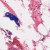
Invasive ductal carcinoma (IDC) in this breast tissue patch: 0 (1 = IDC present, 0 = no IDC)